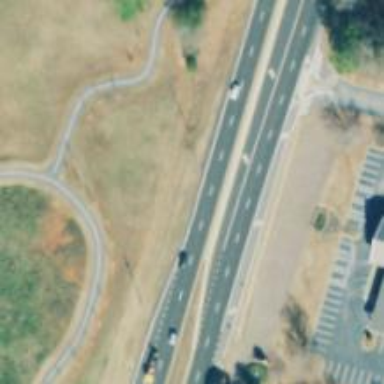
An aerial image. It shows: Asphalt road classified as trunk highway.